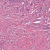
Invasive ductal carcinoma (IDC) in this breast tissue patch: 1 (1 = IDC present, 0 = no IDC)